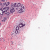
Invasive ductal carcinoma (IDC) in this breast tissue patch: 0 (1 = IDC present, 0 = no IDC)